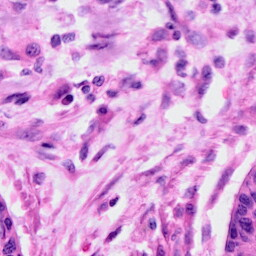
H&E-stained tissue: Cervix